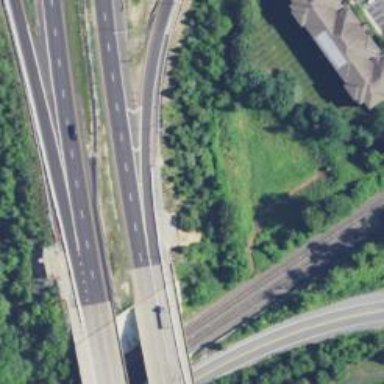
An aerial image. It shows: Motorway junction.